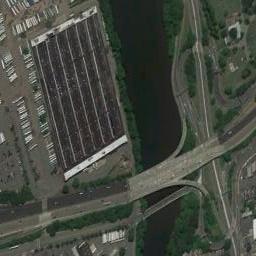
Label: bridge